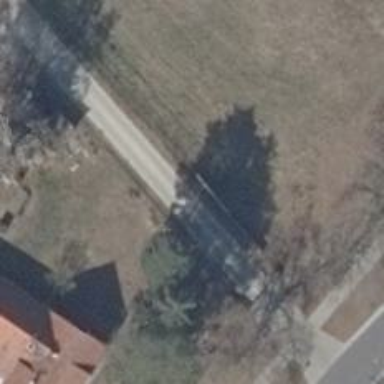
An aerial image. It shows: Driveway leading to service road.